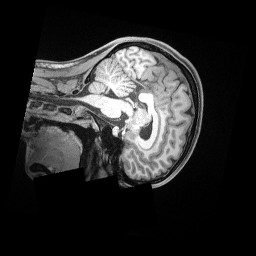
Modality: T1w
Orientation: sagittal
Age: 23
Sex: female
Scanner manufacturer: siemens
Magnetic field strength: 3 T
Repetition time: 2.3 s
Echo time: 0.00186 s